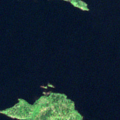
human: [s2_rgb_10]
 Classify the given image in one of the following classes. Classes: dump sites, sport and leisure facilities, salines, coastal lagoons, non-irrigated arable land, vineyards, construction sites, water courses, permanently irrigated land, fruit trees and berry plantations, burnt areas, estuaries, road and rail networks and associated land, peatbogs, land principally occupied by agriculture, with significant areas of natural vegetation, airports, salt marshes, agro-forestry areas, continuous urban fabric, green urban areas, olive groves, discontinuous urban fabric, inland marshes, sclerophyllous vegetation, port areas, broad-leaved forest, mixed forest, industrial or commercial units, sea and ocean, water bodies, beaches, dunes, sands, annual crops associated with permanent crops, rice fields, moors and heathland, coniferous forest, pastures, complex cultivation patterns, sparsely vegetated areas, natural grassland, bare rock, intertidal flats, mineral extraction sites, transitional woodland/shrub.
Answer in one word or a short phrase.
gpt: mixed forest, water bodies